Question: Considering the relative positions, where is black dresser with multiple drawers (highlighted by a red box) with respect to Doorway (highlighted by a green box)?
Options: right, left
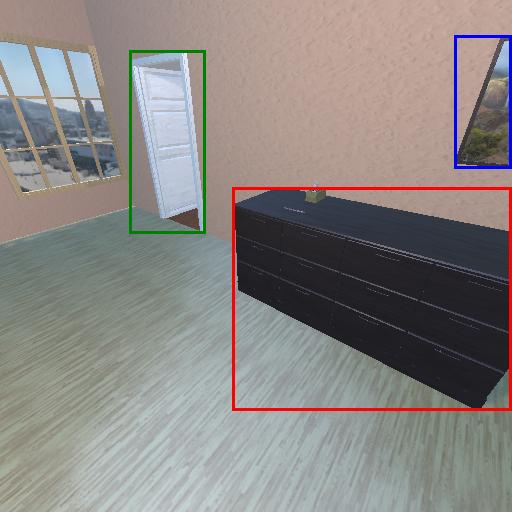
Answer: right